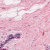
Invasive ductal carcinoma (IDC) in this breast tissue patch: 0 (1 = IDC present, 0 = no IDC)